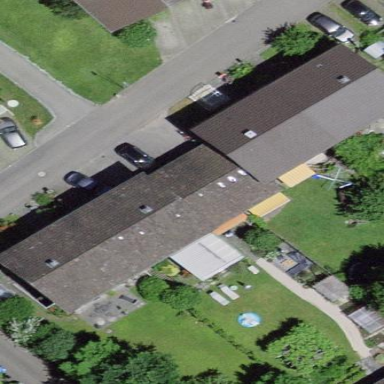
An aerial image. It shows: Terrace building with gabled roof covered in roof tiles.